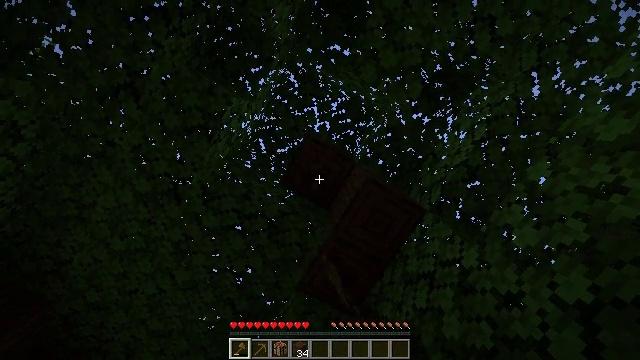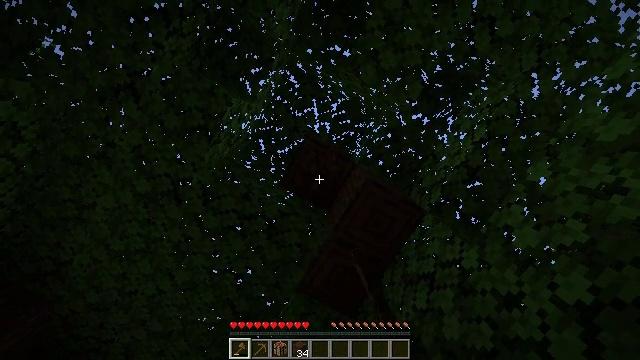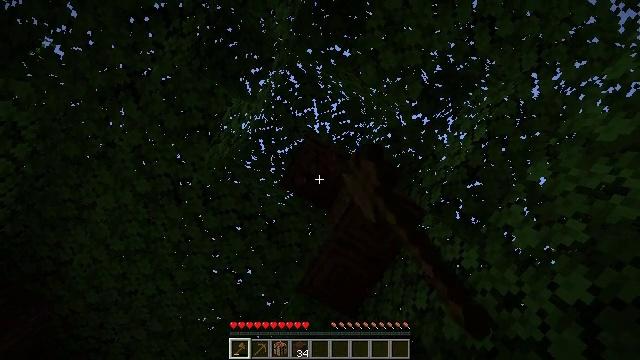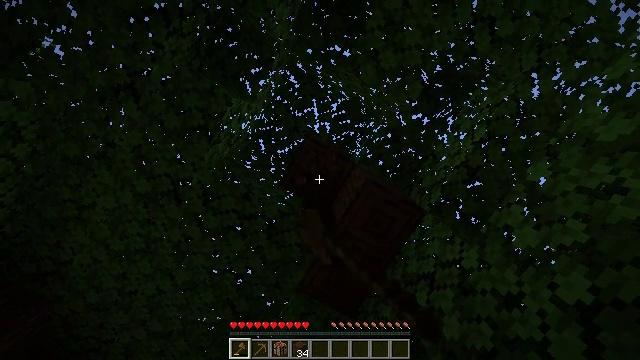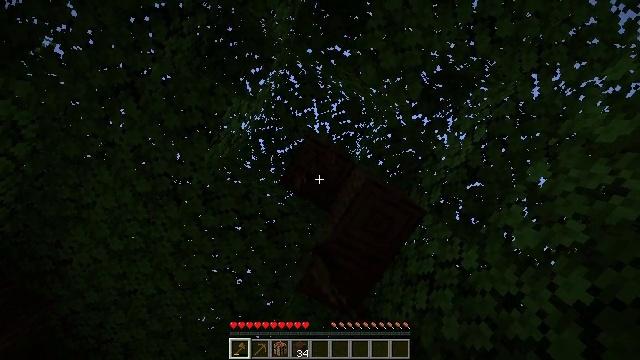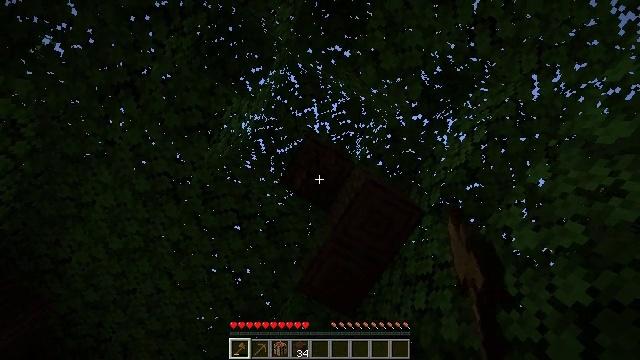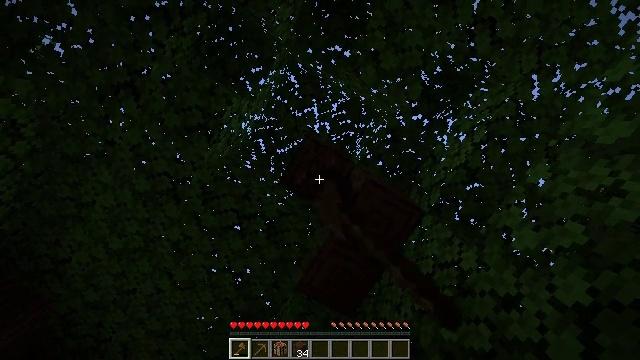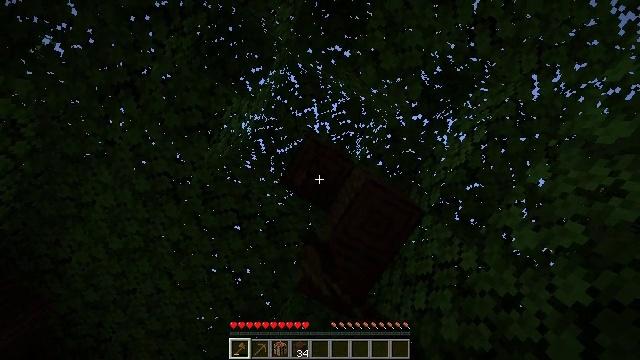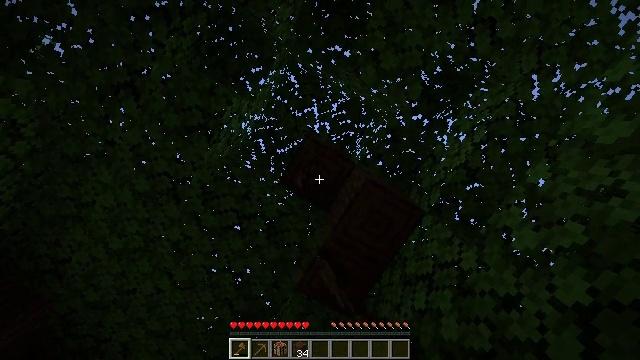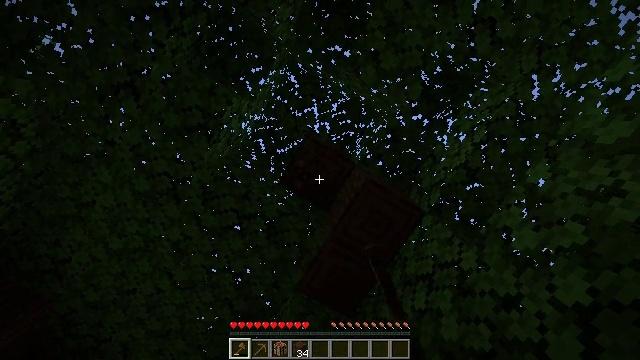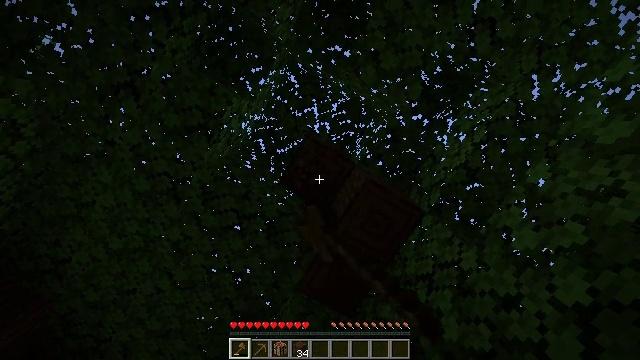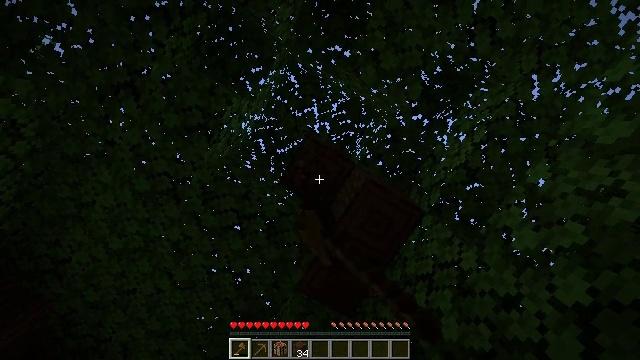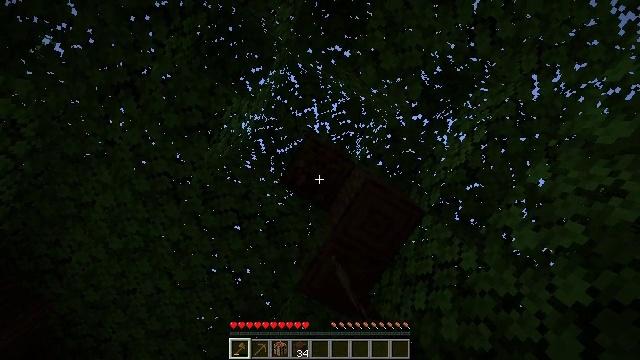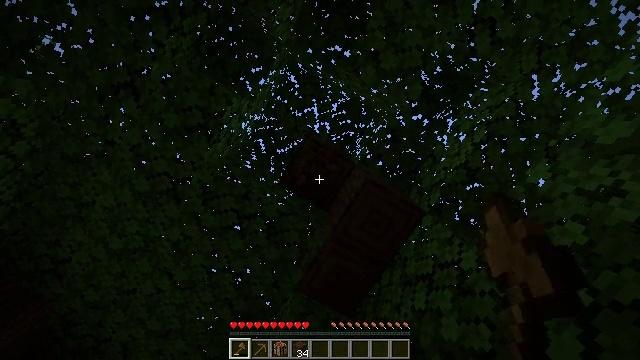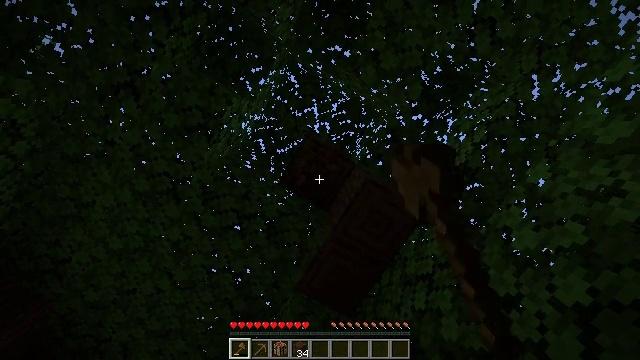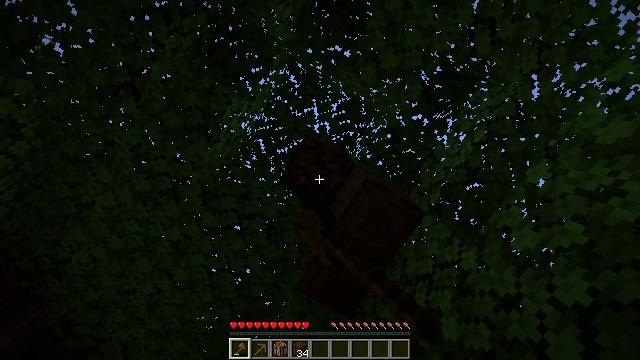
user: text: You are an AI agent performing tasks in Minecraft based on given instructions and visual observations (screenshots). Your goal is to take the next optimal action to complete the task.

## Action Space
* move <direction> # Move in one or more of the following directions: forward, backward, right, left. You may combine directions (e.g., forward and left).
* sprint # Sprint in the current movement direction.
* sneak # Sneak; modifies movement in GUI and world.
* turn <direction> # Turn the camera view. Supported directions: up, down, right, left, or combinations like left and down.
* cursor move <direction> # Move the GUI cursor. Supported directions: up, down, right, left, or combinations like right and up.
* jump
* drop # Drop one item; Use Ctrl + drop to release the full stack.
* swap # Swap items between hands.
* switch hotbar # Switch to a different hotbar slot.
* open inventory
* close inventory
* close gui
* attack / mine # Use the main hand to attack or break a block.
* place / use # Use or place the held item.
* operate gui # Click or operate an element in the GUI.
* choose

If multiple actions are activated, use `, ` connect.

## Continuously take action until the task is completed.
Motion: motion action
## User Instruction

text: Chop down the dark oak log.
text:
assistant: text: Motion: attack / mine
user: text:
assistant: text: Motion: attack / mine
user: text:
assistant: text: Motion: attack / mine
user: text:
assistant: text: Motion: attack / mine
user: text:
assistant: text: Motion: attack / mine
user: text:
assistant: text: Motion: attack / mine
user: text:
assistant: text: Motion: attack / mine
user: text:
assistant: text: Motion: attack / mine
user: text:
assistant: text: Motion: attack / mine
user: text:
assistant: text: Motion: attack / mine
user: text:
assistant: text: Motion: attack / mine
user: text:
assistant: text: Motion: attack / mine
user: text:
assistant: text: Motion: attack / mine
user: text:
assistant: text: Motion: attack / mine
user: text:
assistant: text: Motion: move forward, attack / mine
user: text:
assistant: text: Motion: move forward, attack / mine
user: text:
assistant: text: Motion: attack / mine
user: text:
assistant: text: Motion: attack / mine
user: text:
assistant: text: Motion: turn up, attack / mine
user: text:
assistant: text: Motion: turn up, attack / mine
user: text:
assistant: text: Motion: turn up, attack / mine
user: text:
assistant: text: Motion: turn left and up, attack / mine
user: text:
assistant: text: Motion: attack / mine
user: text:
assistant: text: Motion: attack / mine
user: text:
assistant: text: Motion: turn right and down, attack / mine
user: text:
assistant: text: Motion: turn right and down, attack / mine
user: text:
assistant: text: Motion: attack / mine
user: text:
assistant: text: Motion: attack / mine
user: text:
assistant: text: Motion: attack / mine
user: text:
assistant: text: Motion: attack / mine